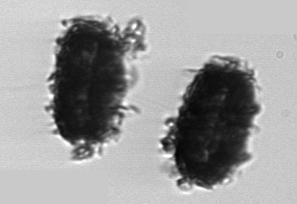
Label: Thalassiosira_TAG_external_detritus